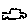
Label: car